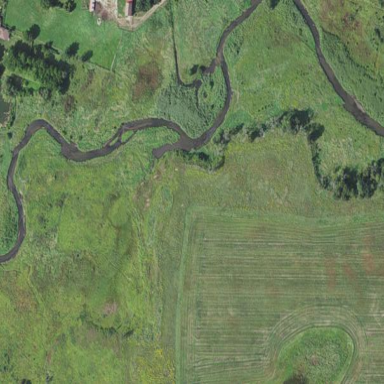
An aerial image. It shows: Fen wetland area.